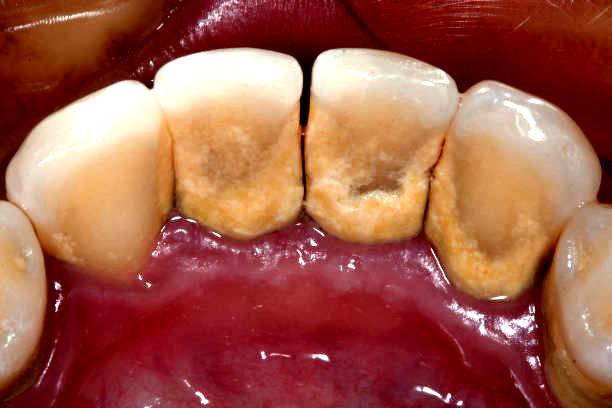
Condition: Calculus